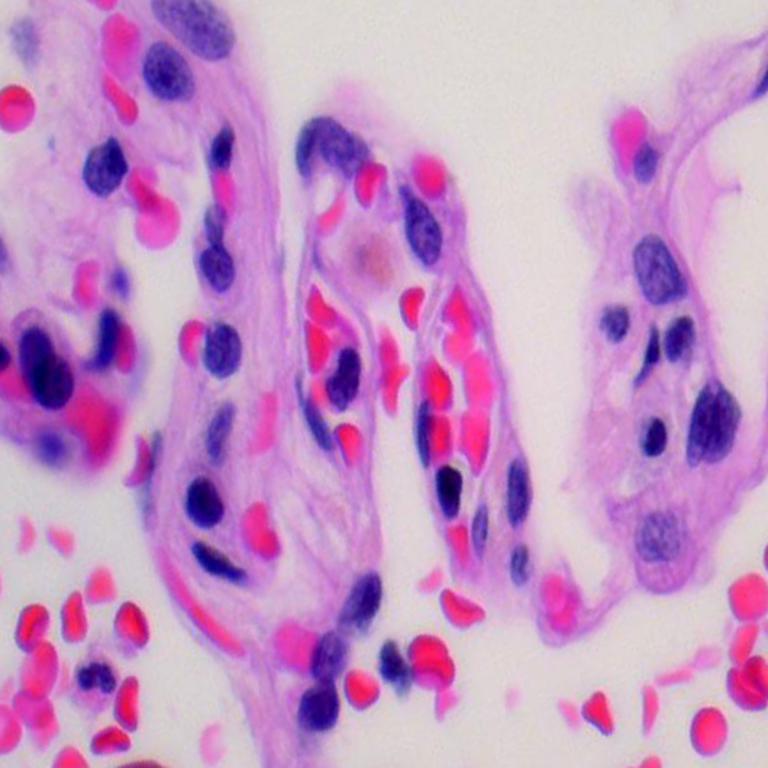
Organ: lung
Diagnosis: benign